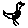
Label: bird